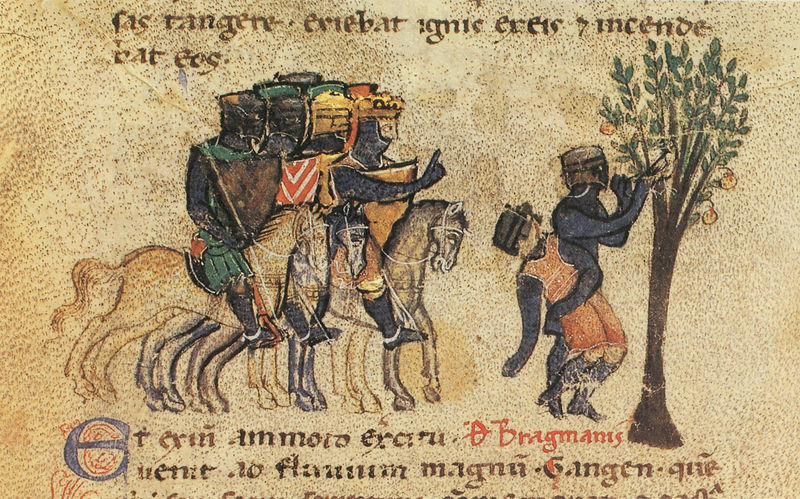
Titel: Alexanderroman
Institution: Leipzig, Stadtbibliothek
Schlagwörter: baum, blau, vogel, männer, schwarz, zeichnung, obst, rot, tiere, tragen, pferd, pferde, reiter, früchte, steigbügel, apfel, schrift, last, könig, buch, dieb, halt, polizei, text, helm, ritter, armee, mittelalter, klauen, nein, kronen, latein, initial, reitend, ermahnen